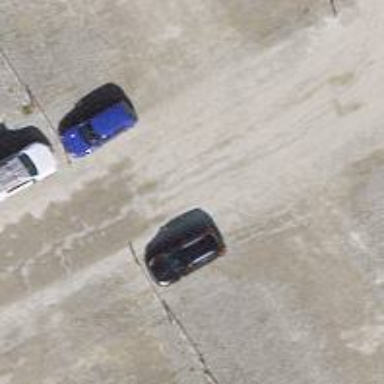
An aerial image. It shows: Dirt parking aisle designated as service road.